Question: Hi all,
may i know the name of below displayed control.
how can create this.
can i able to arrange images or text box inside the control.
Hi all,
can any one help me .
can any one provide me any code to create this ,sample apps or paths to refer.
i need to arrange images on to this.
is it possible to do?

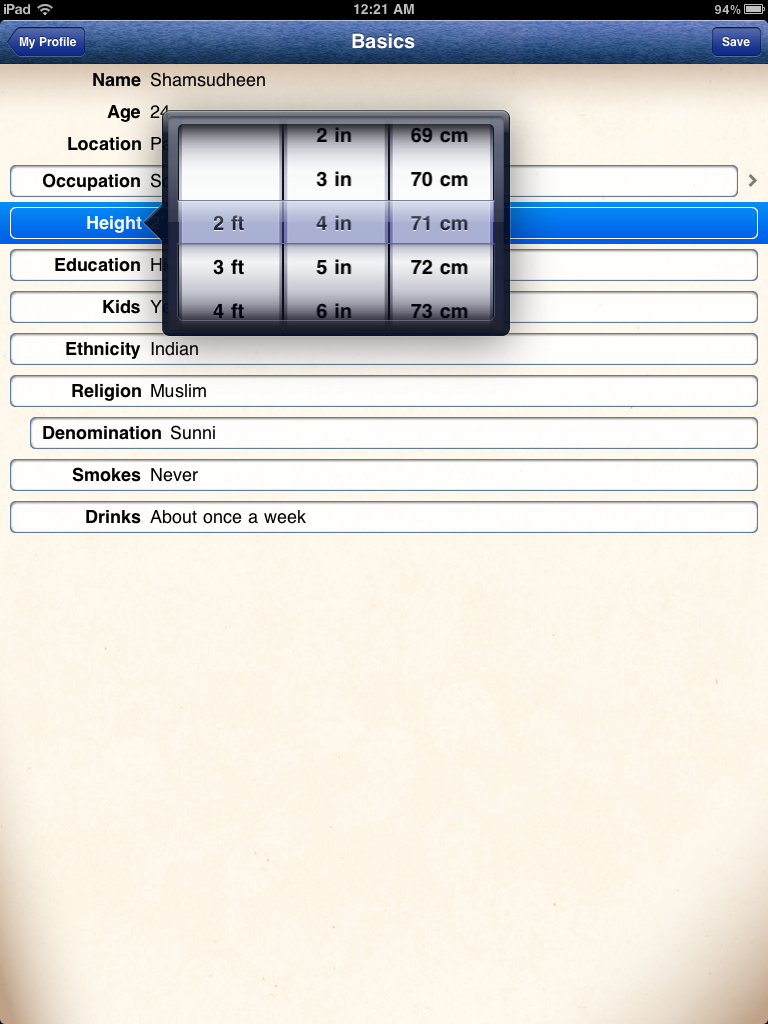
Answer: The control you are looking at is a UIPickerView. Apple documentation covers this pretty well. It is possible to assign images to it.